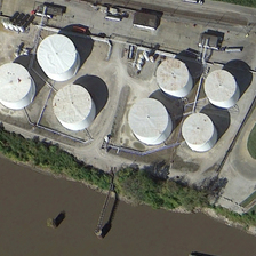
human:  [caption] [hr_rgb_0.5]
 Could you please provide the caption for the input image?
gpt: Several white drums connected by pipes are located near the river.

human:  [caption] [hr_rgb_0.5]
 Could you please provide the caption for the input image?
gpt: Several white round reservoirs connected by pipelines are located by the river.

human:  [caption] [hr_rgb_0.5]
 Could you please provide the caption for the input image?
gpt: Several white round reservoirs connecting the pipeline are located near the river.

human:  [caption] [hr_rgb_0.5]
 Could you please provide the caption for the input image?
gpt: Several white round water tanks connected by pipelines are close to the river.

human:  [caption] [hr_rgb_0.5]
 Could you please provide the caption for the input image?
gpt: There are many white round containers connected on the riverbank.